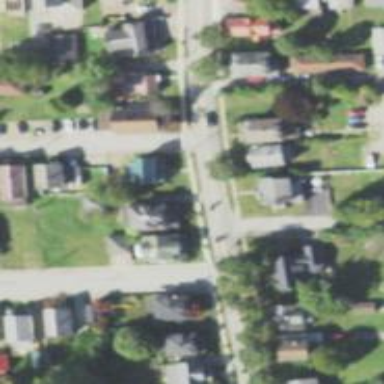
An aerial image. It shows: Alley classified as service road.